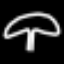
Label: mushroom